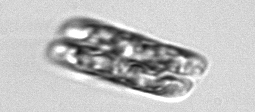
Label: pennate_morphotype1